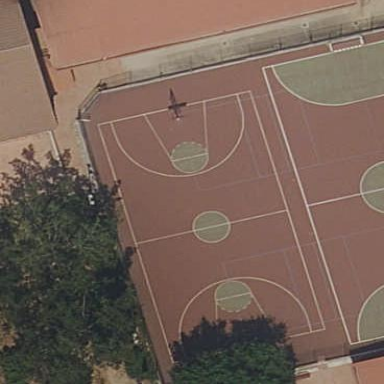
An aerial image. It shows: Concrete basketball court located on leisure land pitch.